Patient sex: M
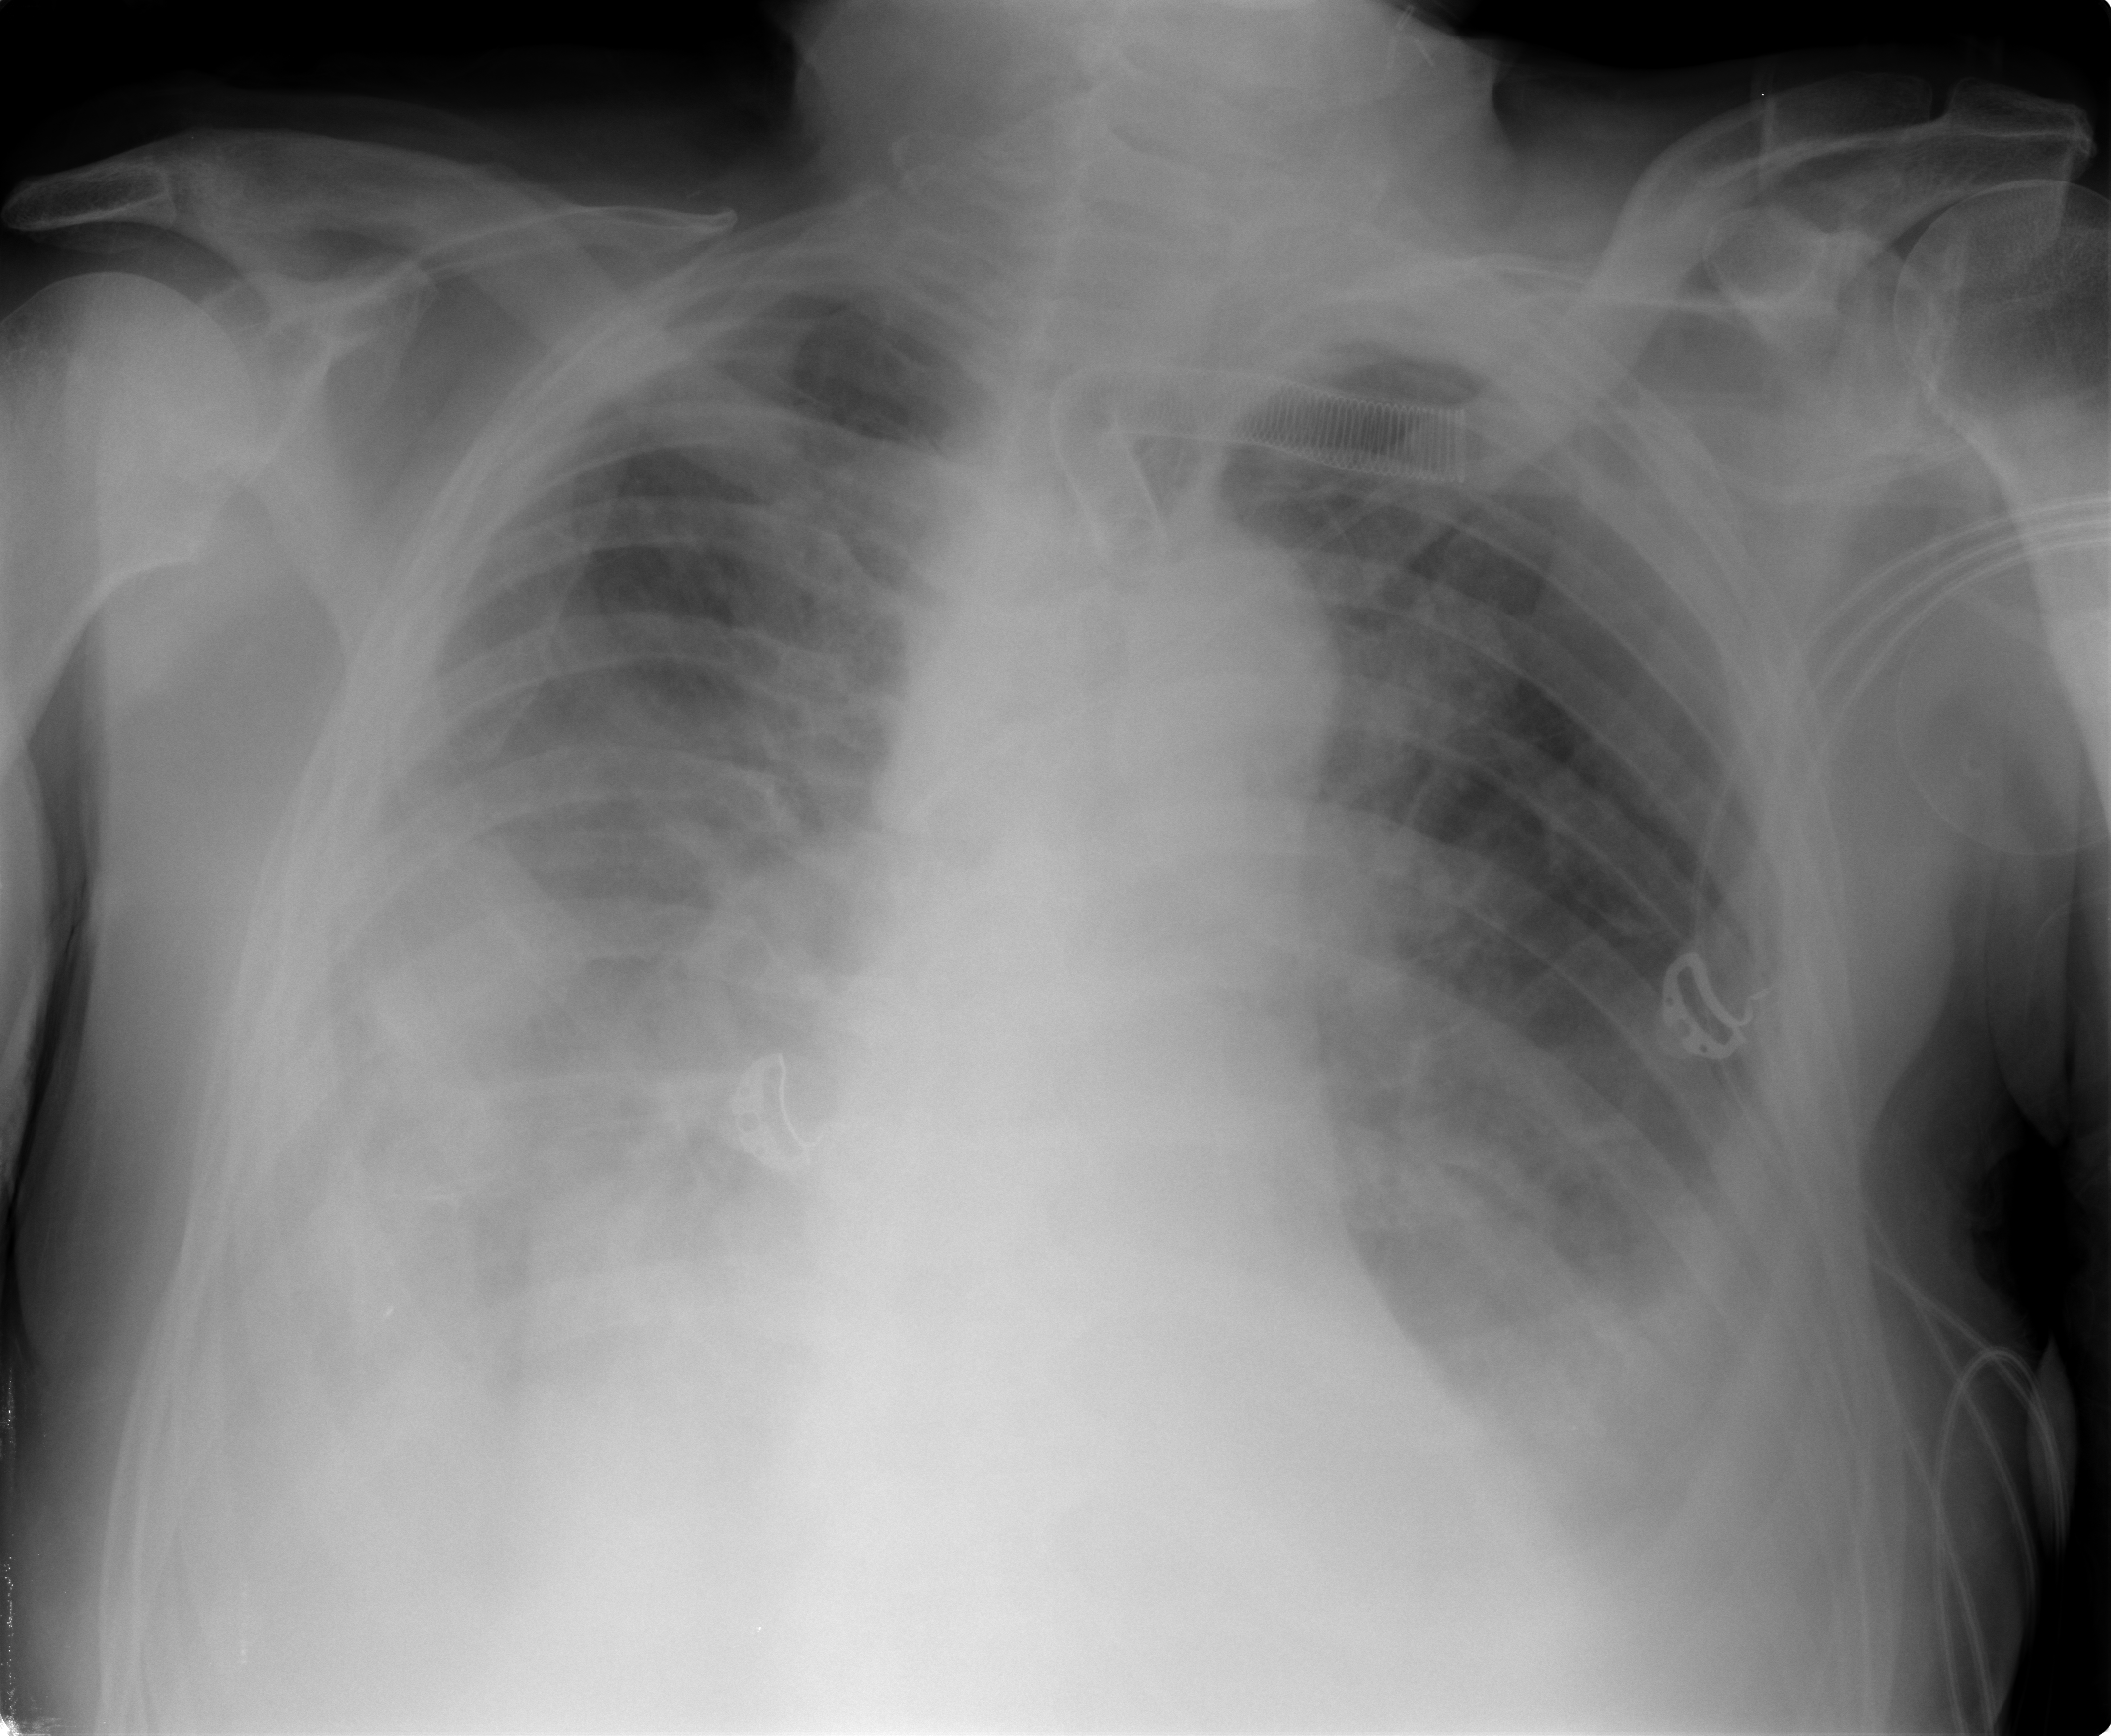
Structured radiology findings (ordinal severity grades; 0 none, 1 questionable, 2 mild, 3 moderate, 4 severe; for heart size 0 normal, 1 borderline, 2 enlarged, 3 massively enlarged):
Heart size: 0
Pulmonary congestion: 0
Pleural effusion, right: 3
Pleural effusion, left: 2
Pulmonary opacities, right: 0
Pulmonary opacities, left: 0
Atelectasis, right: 3
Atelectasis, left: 3